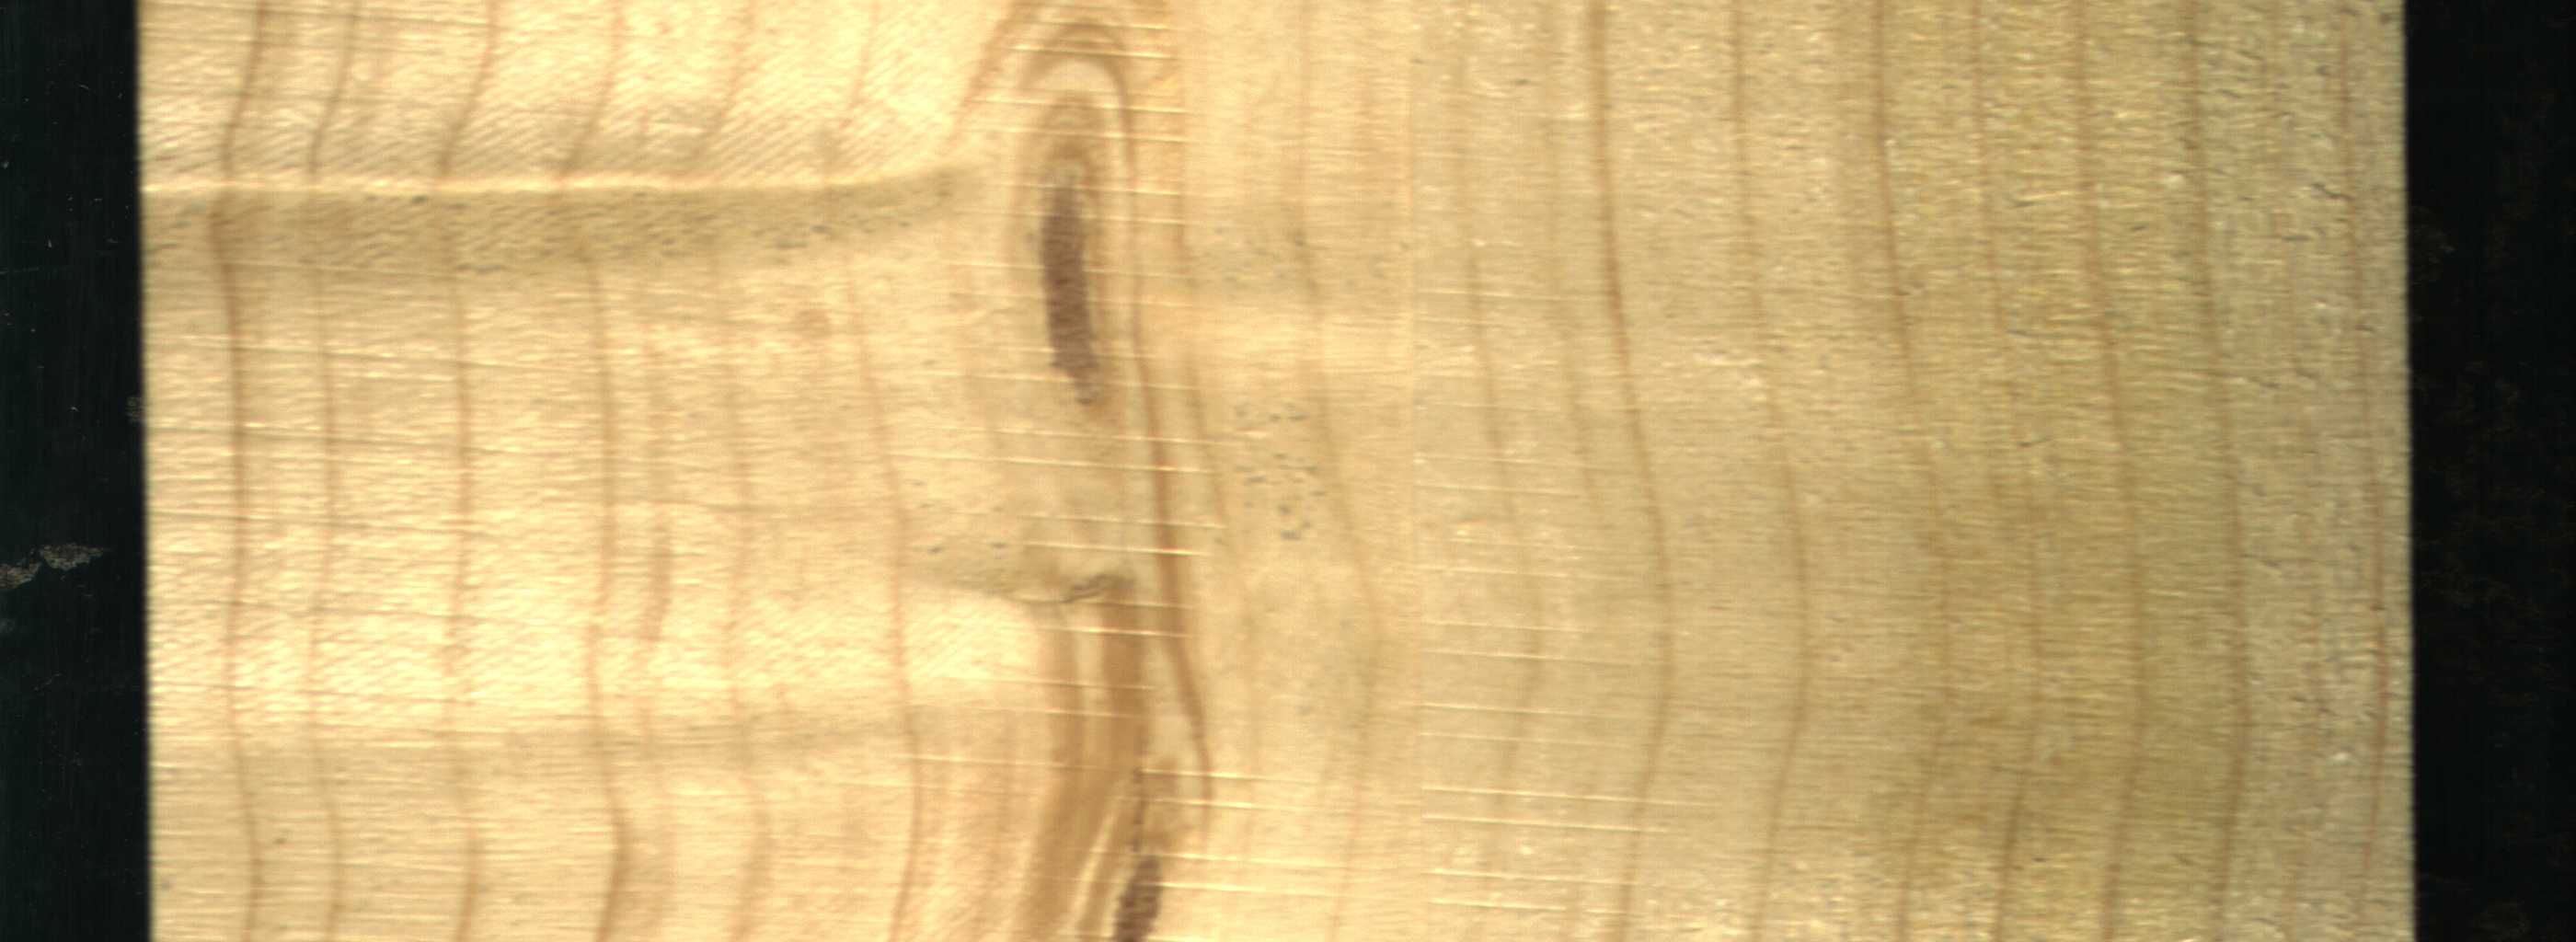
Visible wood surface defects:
Quartzity
Quartzity